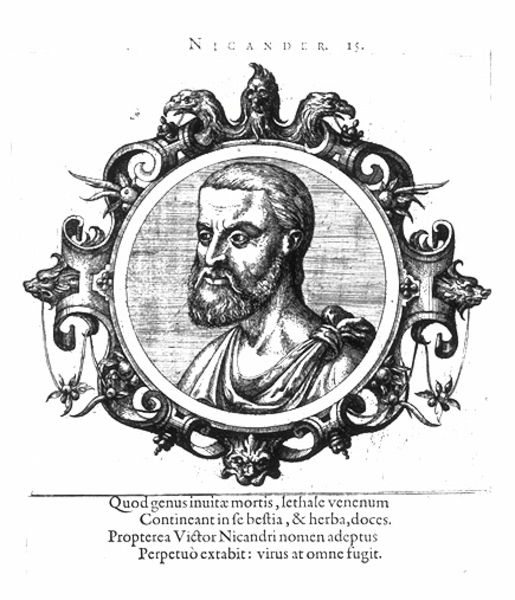
Titel: Bildnis des Nicander
Institution: (Seriendruck)
Schlagwörter: adler, blätter, kopf, mann, schatten, blumen, haar, köpfe, licht, mund, nase, profil, schwarz, stirn, weiss, zeichnung, blick, blüten, ornament, bart, schnurrbart, augen, barock, gesicht, knoten, rahmen, vollbart, bild, bildnis, portrait, porträt, vögel, figur, gewand, pose, poträt, renaissance, schulter, kreis, rund, tondo, ranken, schrift, papier, grafik, graphik, linien, ausdruck, rand, kartusche, inschrift, floral, verzierung, dreiviertelprofil, philosoph, medaillon, links, druck, schraffur, schwarz weiß, radierung, stich, greifen, text, untertitel, römer, halbprofil, löwen, voluten, medallion, bildnid, toga, greifvogel, löwe, zeilen, emblem, verse, bildunterschrift, römisch, latein, beschriftet, tierköpfe, wölfe, vers, kreisrund, schift, redierung, victor, nicander, nikander, 15, neander 15, quod, lateinich, genus, inuitax, lethale, venenum